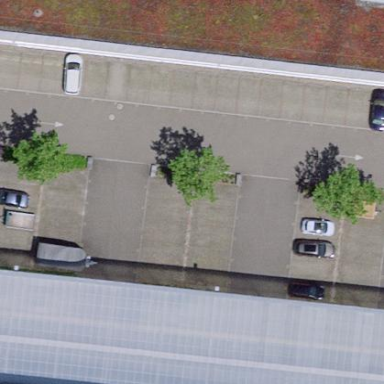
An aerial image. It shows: Parking area with surface.